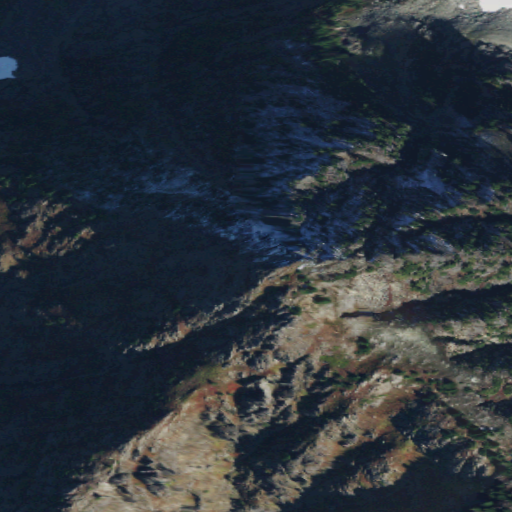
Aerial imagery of mountain in Washington named Diobsud Buttes containing evergreen forest, shrub, grassland, and barren land